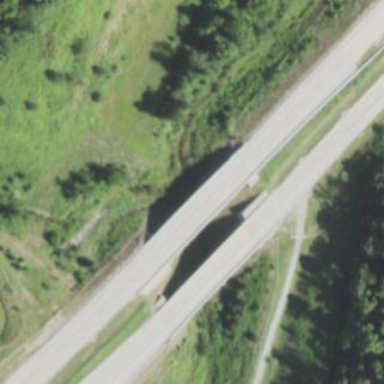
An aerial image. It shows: Man-made bridge.